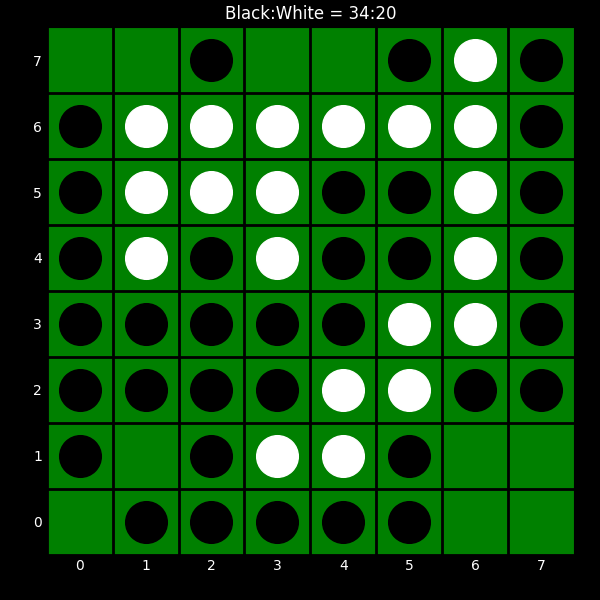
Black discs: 34
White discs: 20